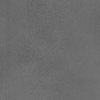
Atmospheric dust classification: dusty